Sex: M
Age: 67
Scanner: Avanto
Primary tumour origin: Unverified
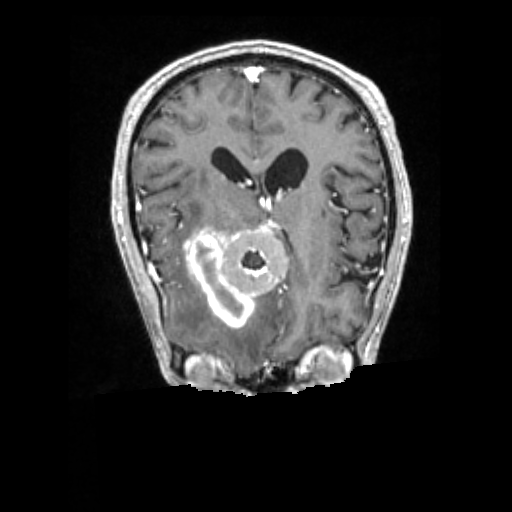
Segmented lesion volume (cc): 66.635
Number of lesion components: 6